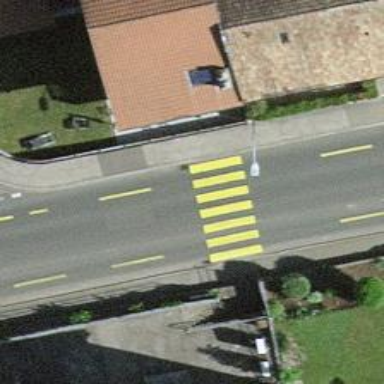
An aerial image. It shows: Uncontrolled zebra crossing on the road.